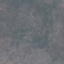
Land use / land cover: HerbaceousVegetation